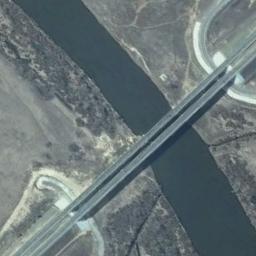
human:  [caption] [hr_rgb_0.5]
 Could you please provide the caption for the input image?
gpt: Two parallel bridges connect the land on both sides of the turquoise water .

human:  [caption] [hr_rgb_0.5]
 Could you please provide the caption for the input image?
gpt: A bridge built on a dark blue river and the vacant lot on both sides of the river .

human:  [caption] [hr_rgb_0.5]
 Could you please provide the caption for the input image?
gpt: Both sides of the river are dense forests .

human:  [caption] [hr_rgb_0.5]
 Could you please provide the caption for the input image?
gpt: A bridge is over the river between the bare land .

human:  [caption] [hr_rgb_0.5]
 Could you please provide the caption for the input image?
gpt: There is a bridge over the river .